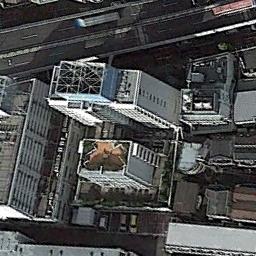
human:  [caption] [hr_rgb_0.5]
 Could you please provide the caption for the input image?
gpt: The commercial area is near the road .

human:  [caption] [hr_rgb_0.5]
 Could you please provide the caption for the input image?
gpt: In a business district there are several tall buildings of different shapes and several roads and many trees .

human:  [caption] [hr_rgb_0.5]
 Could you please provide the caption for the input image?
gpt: A commercial area has lots of buildings of different heights and a road beside .

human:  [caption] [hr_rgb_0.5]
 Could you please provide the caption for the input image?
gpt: There are two rows of tall buildings in the picture .

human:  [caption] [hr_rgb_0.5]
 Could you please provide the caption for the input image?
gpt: There are several buildings with white walls on a commercial area .